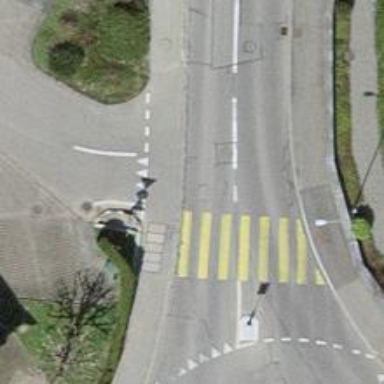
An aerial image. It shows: Zebra crossing on the road.